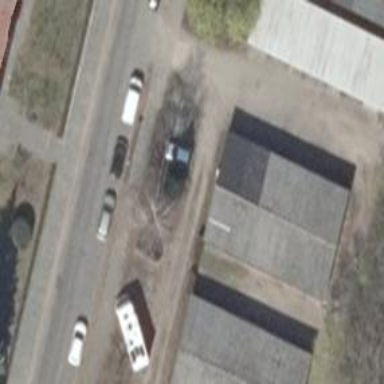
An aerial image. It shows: Group of garages.